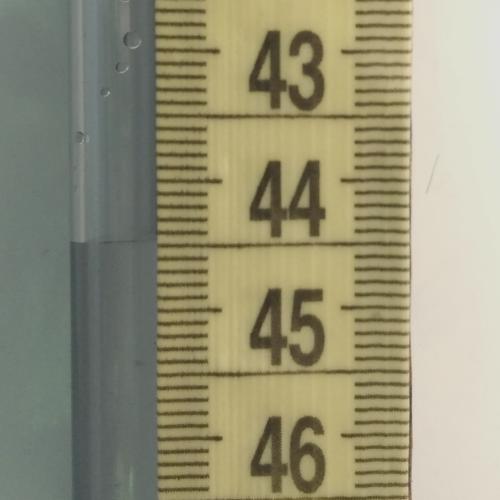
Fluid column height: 44.5 cm